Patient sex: M
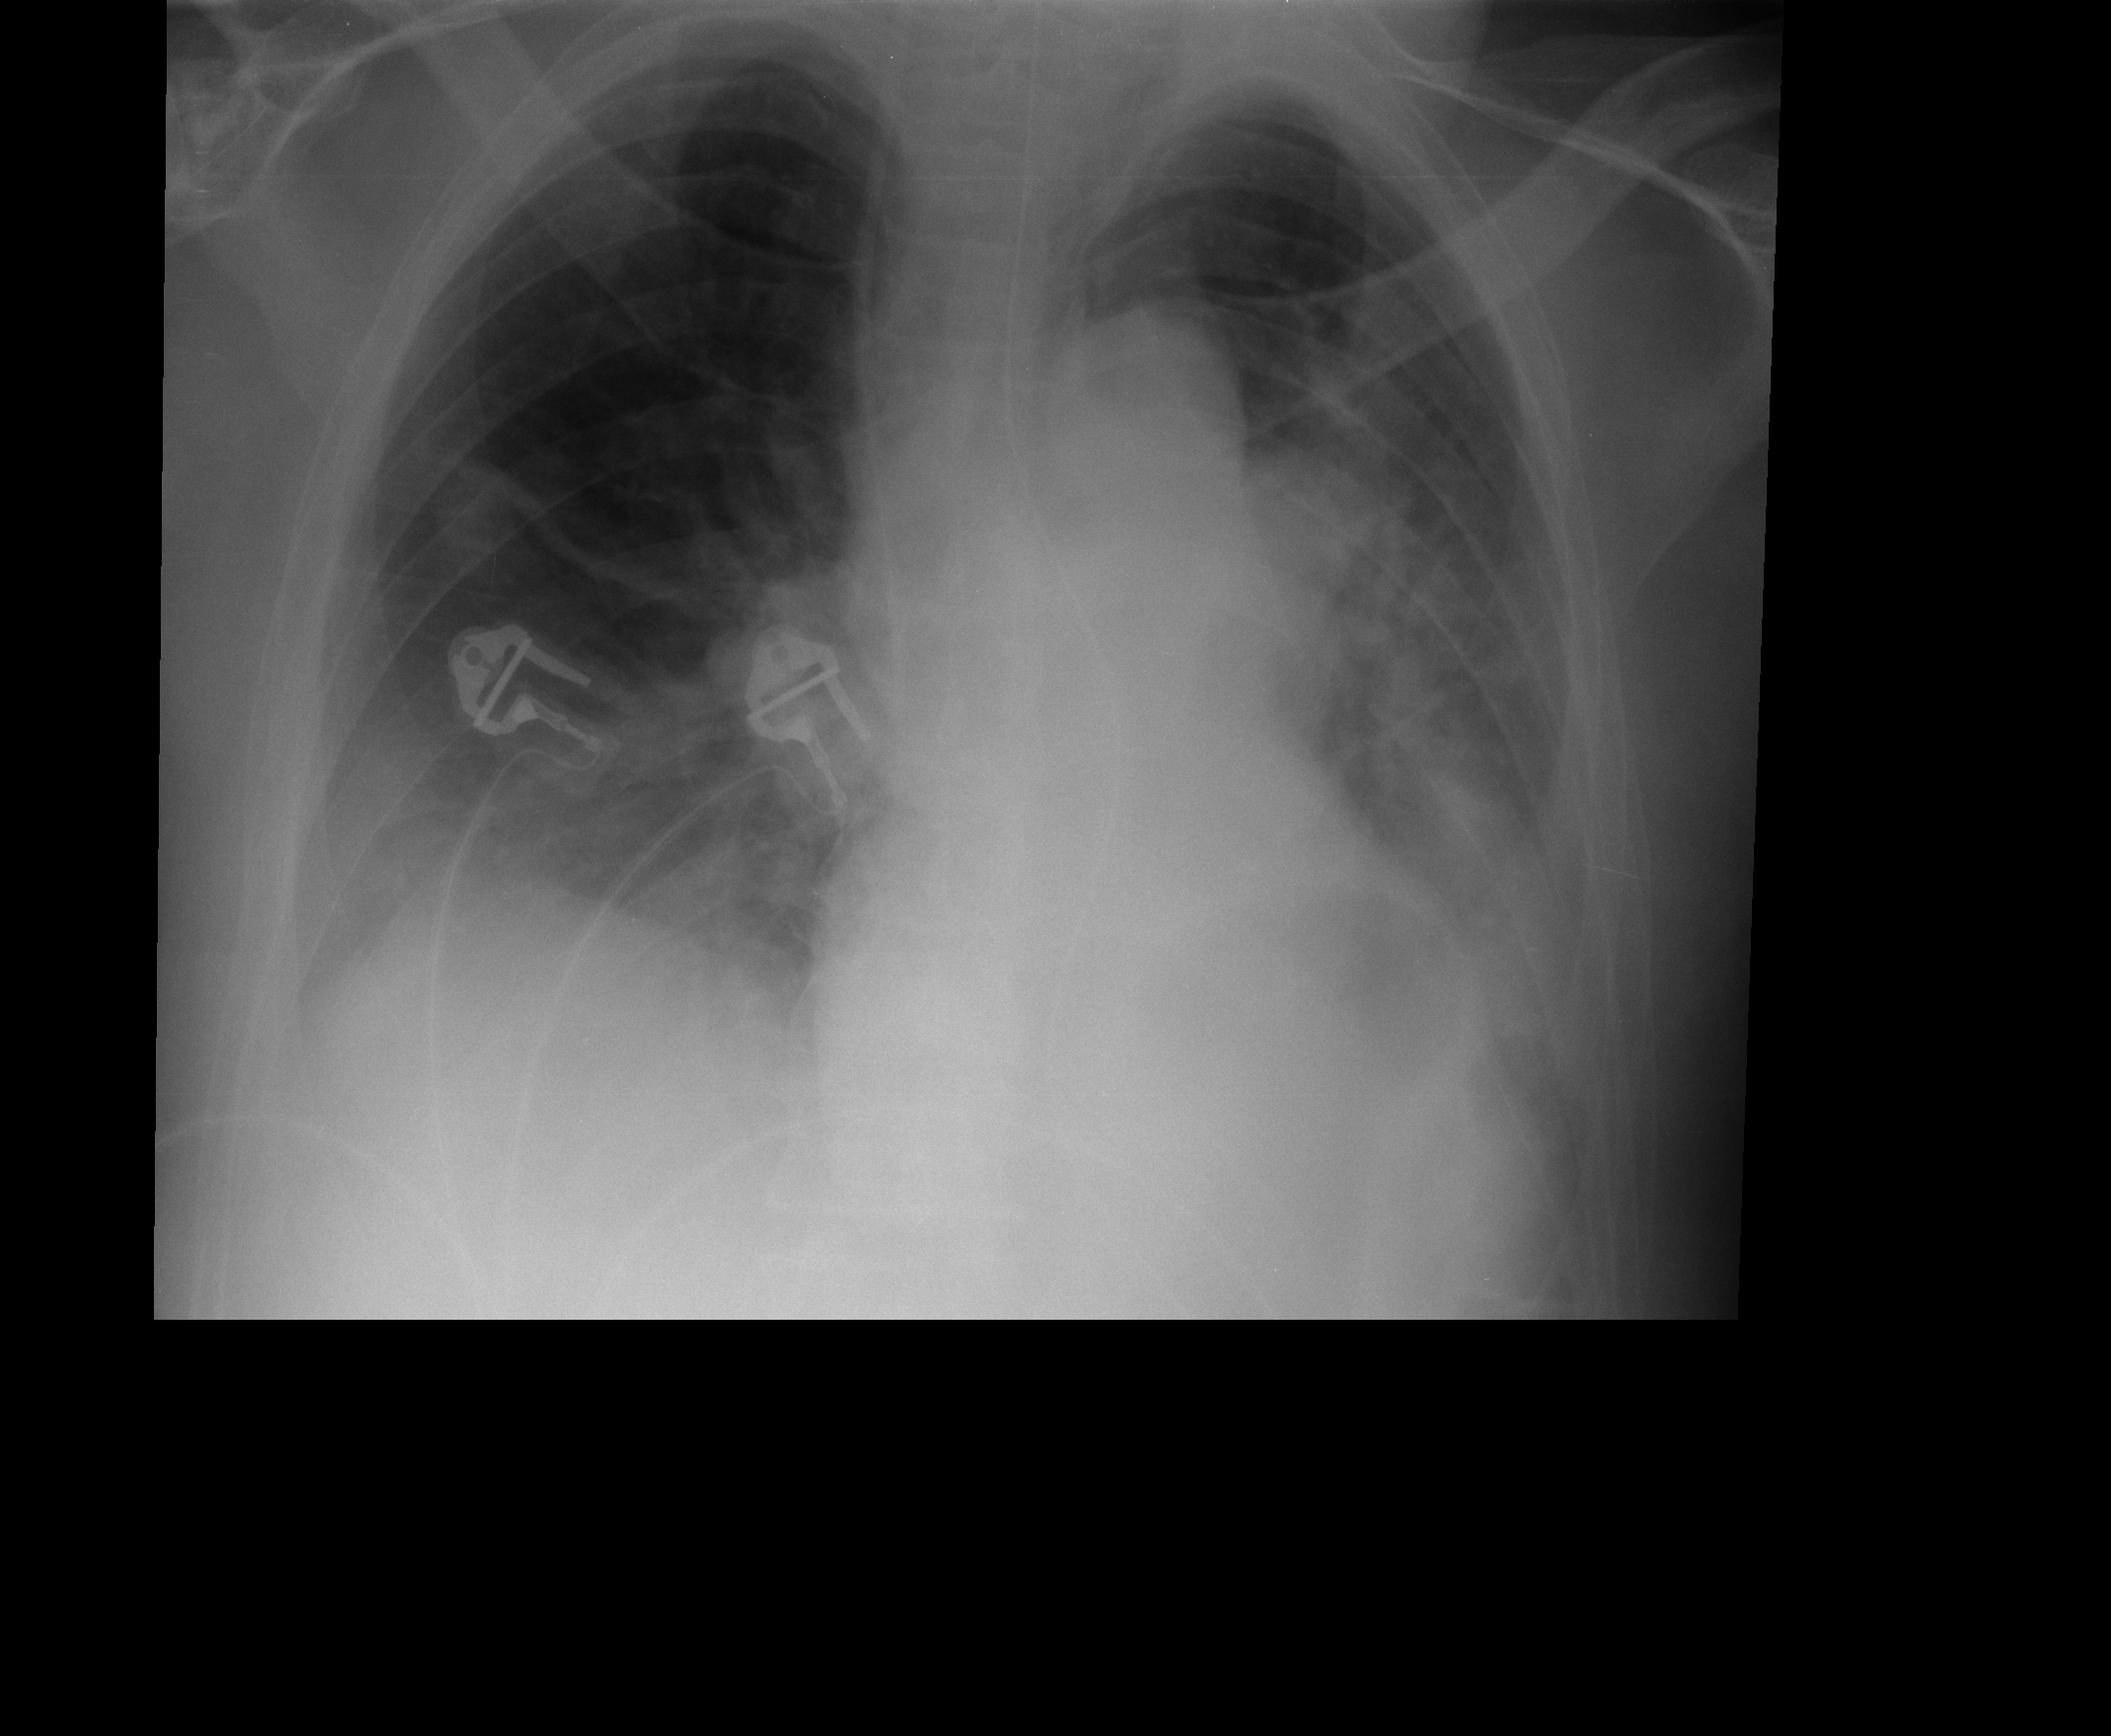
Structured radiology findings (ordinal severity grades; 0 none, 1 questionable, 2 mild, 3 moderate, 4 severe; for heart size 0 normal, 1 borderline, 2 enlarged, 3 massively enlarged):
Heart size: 0
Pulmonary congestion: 3
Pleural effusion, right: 2
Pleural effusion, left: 2
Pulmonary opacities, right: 2
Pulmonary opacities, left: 2
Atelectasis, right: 2
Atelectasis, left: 2